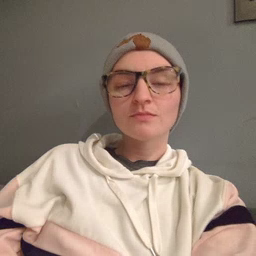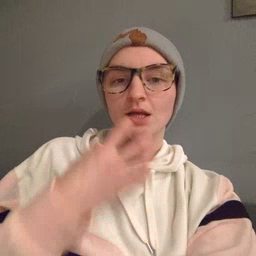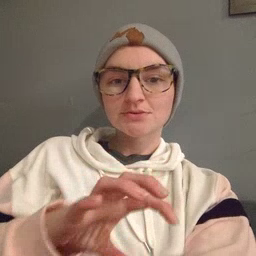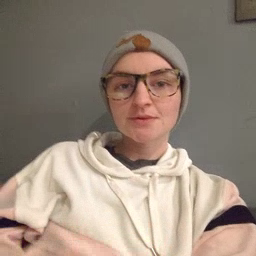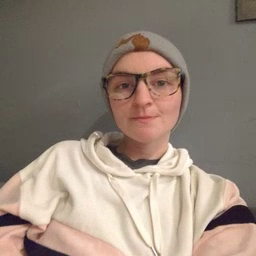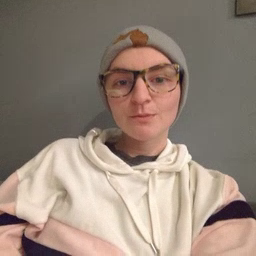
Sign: hot